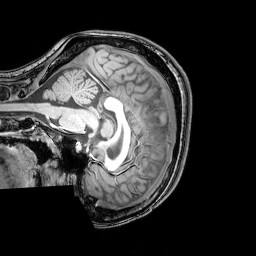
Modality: T1w
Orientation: sagittal
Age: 26
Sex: female
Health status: healthy
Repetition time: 0.081 s
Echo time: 0.037 s